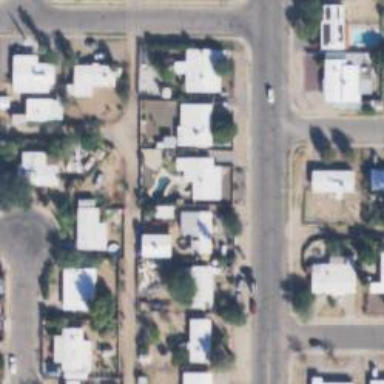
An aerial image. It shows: Alley classified as service road.